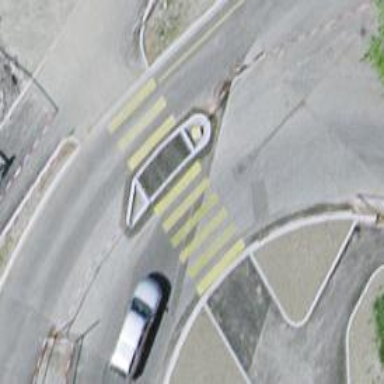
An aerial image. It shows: Marked crossing with zebra sign and island in the middle.